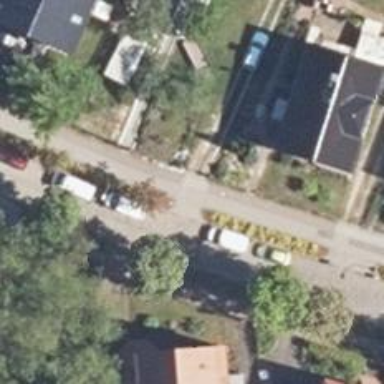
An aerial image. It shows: Asphalt path with designated cycle lane.